Question: After clicking on the "+" button I want to allow the user to add another value. How can I accomplish this?

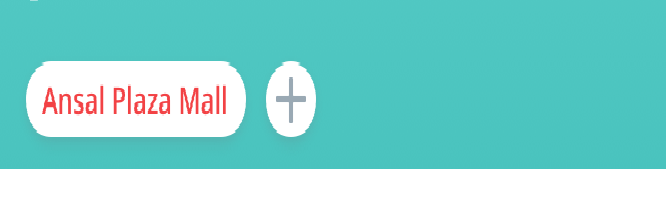
Answer: You can create a horizontal 'StackLayout', and when you click a button, you add a child object to your 'StackLayout' right behind your add button.
XAML 'StackLayout':
'''
<StackLayout x:Name="layout" Orientation="Horizontal">
<Button Image="plus.png" Clicked="ButtonClicked"/>
</StackLayout>
'''
C# 'ButtonClicked' event:
'''
void ButtonClicked(object sender, EventArgs args)
{
var newItem = ...; // create a new layout item
// insert the new item right before the button in the stacked layout
layout.Children.Insert(layout.Children.Count - 1, newItem);
}
'''